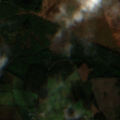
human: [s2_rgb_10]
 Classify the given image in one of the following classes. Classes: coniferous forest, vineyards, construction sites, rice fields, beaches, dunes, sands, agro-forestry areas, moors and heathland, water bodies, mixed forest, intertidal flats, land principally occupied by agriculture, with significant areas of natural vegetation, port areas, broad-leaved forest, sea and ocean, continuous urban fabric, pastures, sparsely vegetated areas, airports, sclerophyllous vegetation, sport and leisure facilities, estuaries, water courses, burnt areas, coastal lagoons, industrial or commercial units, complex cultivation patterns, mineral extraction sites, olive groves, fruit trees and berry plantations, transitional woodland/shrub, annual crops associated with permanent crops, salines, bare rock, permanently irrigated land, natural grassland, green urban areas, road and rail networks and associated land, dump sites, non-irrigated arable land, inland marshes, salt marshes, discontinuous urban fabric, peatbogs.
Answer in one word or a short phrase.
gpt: land principally occupied by agriculture, with significant areas of natural vegetation, coniferous forest, moors and heathland, transitional woodland/shrub